Aerial crown-view tile of a tropical tree (Barro Colorado Island, Panama), acquired 20250715:
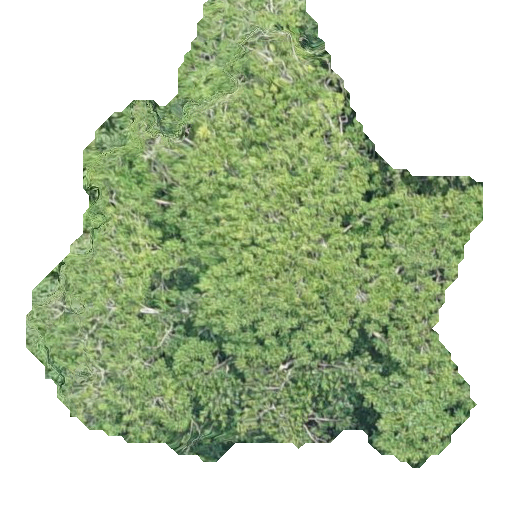
Species: Astronium graveolens
GBIF accepted scientific name: Astronium graveolens
Crown area: 213.255 m²